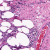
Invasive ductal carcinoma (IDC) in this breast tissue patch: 0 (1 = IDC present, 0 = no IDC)